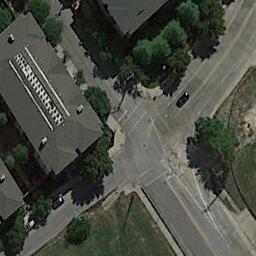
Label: intersection